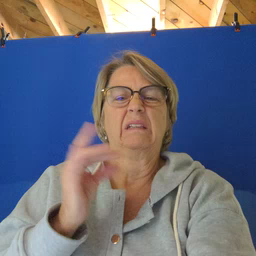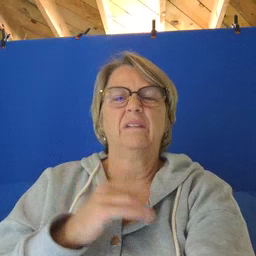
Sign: sticky